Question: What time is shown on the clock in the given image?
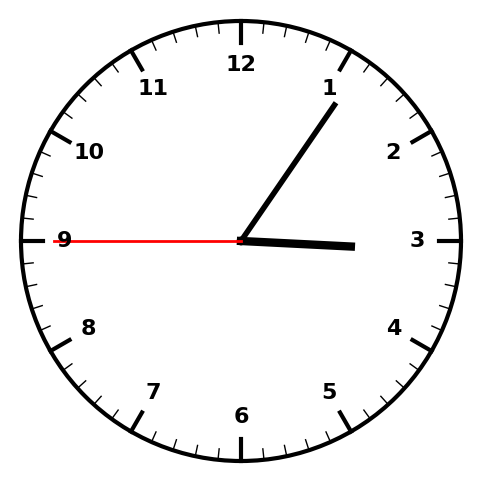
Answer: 03:05:45